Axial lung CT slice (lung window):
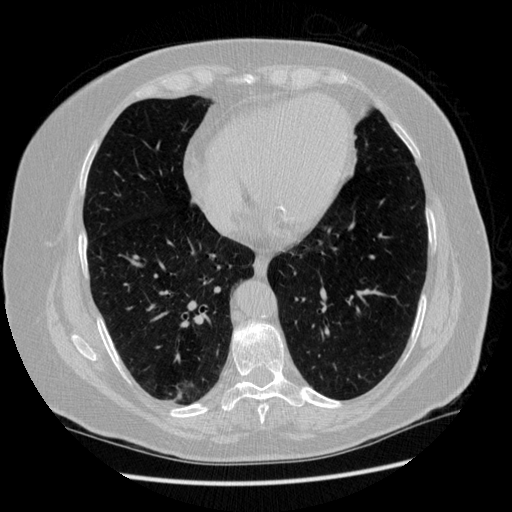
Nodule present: no